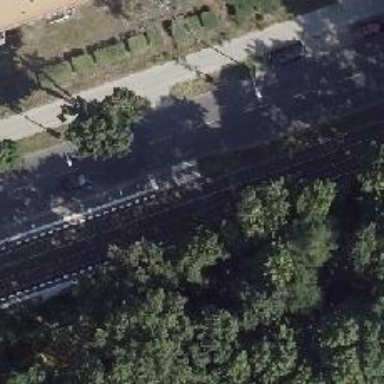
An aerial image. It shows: Tram crossing on the railway.